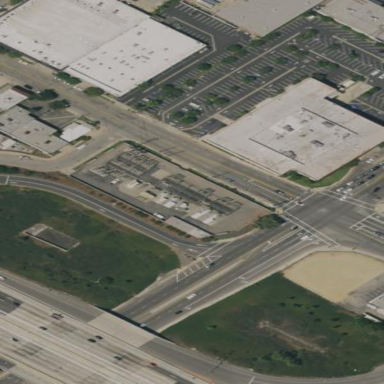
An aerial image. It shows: Substation behind wall.